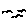
Label: bird